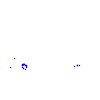
Particle: proton